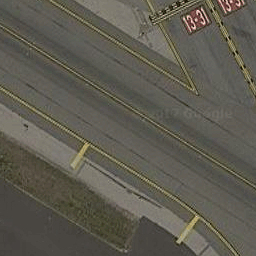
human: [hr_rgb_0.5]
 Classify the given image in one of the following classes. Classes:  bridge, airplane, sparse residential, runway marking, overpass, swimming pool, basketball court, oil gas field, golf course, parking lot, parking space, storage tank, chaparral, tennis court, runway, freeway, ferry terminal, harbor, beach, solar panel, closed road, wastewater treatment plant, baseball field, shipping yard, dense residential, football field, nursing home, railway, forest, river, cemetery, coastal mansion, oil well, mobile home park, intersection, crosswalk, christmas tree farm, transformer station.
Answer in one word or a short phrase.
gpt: runway marking